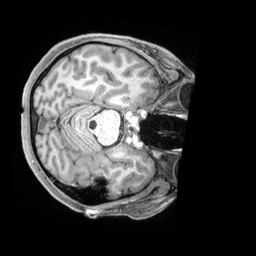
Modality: T1w
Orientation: axial
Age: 28
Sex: female
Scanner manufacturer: siemens
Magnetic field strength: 3 T
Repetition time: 2.4 s
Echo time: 0.00226 s